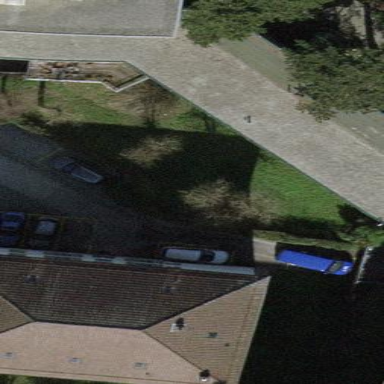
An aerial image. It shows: Office building.